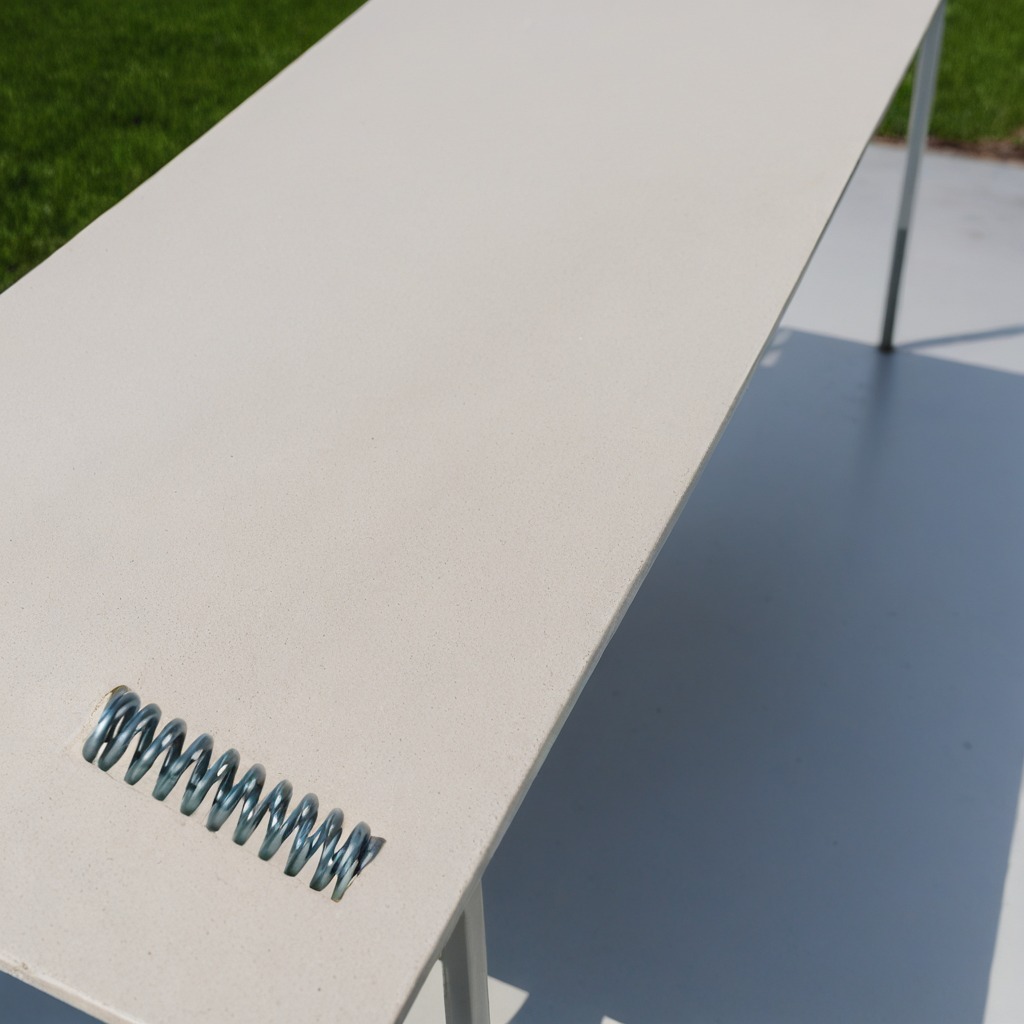
A coiled metal spring is lying on a utility table in a temporary outdoor tool station.